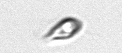
Label: Cryptophyta